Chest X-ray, AP view. Patient: 38 years old, sex M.
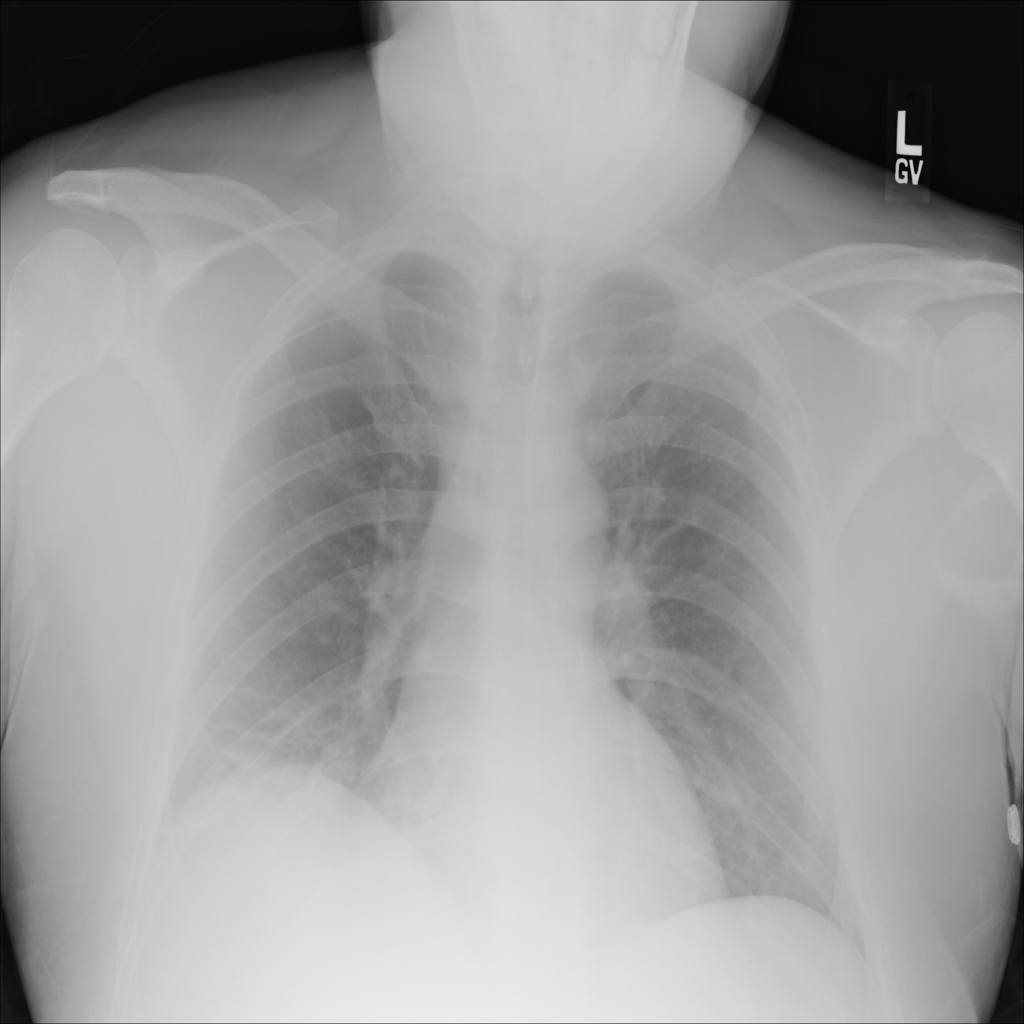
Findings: Atelectasis